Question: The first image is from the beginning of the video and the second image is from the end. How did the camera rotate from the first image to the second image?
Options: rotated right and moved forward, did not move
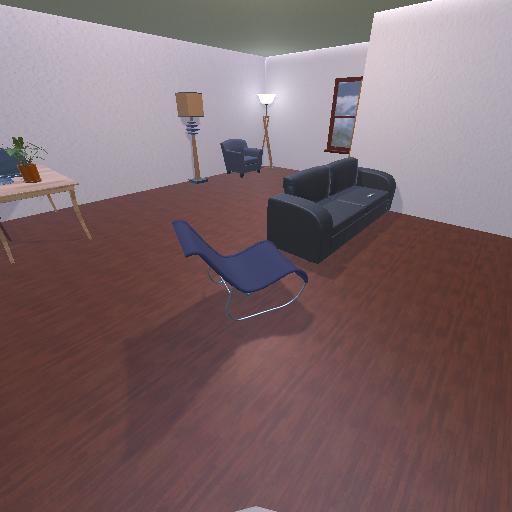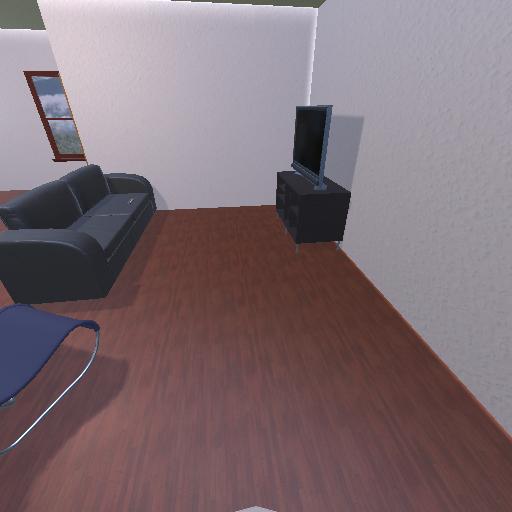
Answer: rotated right and moved forward